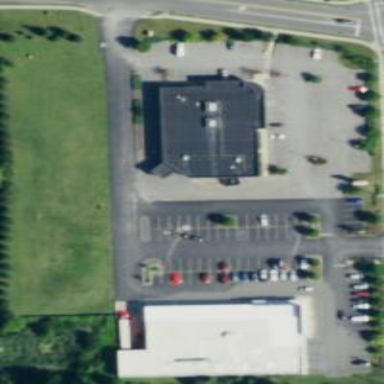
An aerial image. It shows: Retail area.